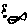
Label: fish